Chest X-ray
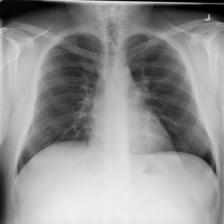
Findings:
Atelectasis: negative
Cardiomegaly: negative
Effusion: negative
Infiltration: negative
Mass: negative
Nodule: negative
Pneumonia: negative
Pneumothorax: negative
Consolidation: negative
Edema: negative
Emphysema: negative
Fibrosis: negative
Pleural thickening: negative
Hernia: negative